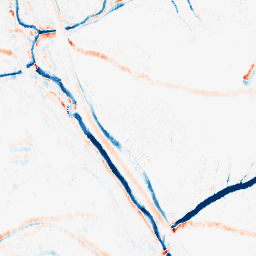
Category: morphological
Decomposition family: morphological_ellipse
Decomposition parameters: operation: average
width: 10
height: 5
Upsampling method: quadratic
Upsampling parameters: scale: 4
Upsampling scale: 4